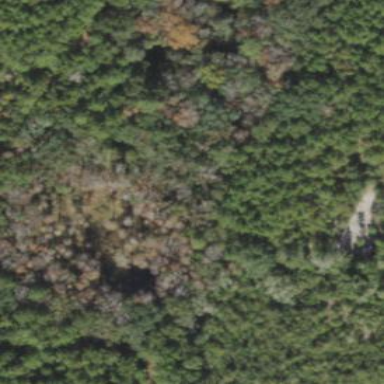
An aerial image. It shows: Mixed woodland area with various types of leaves.